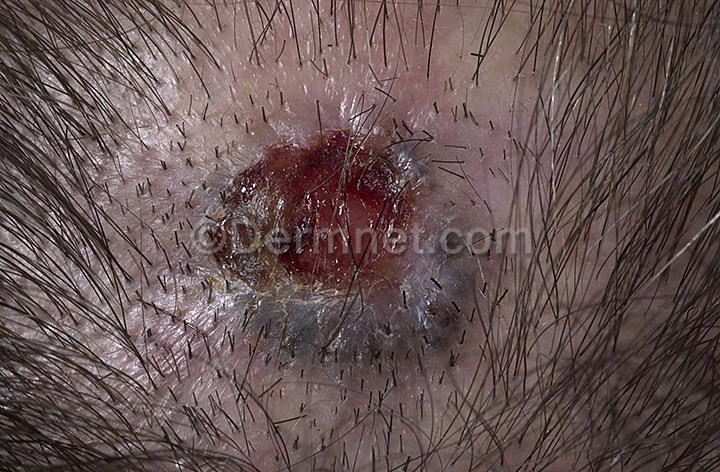
Disease: Actinic Keratosis Basal Cell Carcinoma and other Malignant Lesions